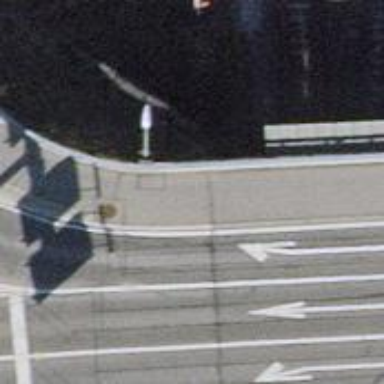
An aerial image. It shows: Path on asphalt surface crossing bridge with high-quality track.